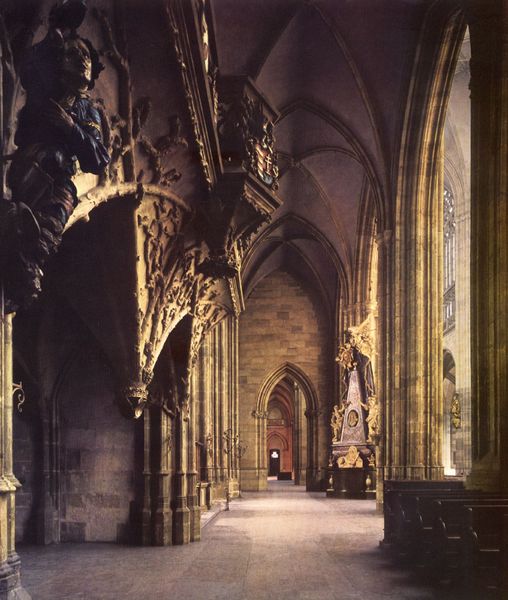
Titel: Veitsdom in Prag
Standort: Prag, Veitsdom (EU - Tschechische Republik)
Schlagwörter: blau, gelb, fenster, hell, säule, säulen, tür, dach, alt, barock, stein, steine, bild, kirche, figur, gotik, renaissance, engel, schiff, bogen, mauer, ziegel, bank, figuren, gestühl, stuck, tor, halle, foto, bögen, eingang, gang, dom, seite, altar, bänke, gemäuer, wappen, kanzel, seitenschiff, spitzbogen, ausgang, abtei, pyramide, prunk, heilig, gothik, stuckaturen, köln, kirchgang, renaicance, fluhr, setin, baroq, gemauer